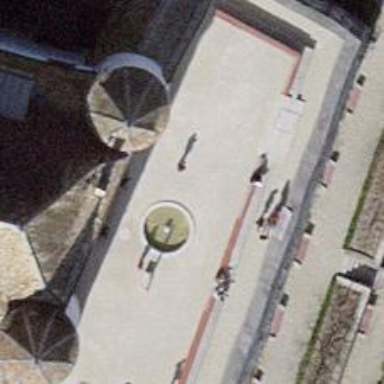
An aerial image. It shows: Beautiful fountain.